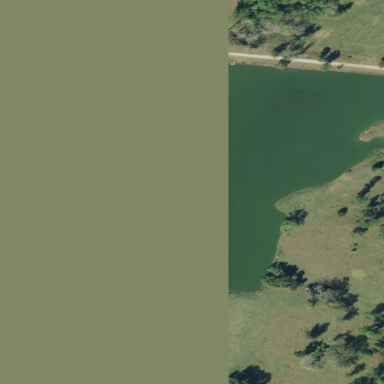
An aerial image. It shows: Beautiful lake surrounded by reservoir area.